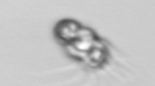
Label: Mesodinium